Question: I have an Asp.Net Webforms application with AjaxControlToolkit that is not displaying html columns correctly on IE9.

This problem happens only sometimes, without a clear pattern of when/how.
It works fine on Firefox.
The resulting HTML section/table was already validated using a W3C tool and is fine. I didn't find anything in the CSSs that could explain this behavior. Also, there is no custom Javascript in this ascx file.
I suspect it's an IE9 bug, and I'm thinking about opening a ticket to Microsoft Support.
We're using AjaxControlToolkit V4.1.7.1213. I have already tried to use an Asp.Net Repeater instead the ListView and deployed it in different servers (IIS7,IIS6 etc), but I've had no luck.
'''
<asp:UpdatePanel ID="UpdatePanelConselho" ChildrenAsTriggers="false" UpdateMode="Conditional"
runat="server">
<ContentTemplate>
<table class="CorpGrid2" cellspacing="0">
<tr class="CorpGrid2Header">
<td class="CorpGrid2Cell" style="width: 36px">M/F ou Cia
</td>
<td class="CorpGrid2Cell" style="width: 180px">Nome
</td>
<td class="CorpGrid2Cell" style="width: 110px">CPF / CNPJ
</td>
<td class="CorpGrid2Cell" style="width: 110px">Data de Nascimento ou Idade
</td>
<td class="CorpGrid2Cell" style="width: 150px">Pais de Origem
</td>
<td class="CorpGrid2Cell" style="width: 110px">Cidadania
</td>
<td class="CorpGrid2Cell" style="width: 120px">Funcao
</td>
<td class="CorpGrid2Cell" style="width: 60px">Tomador de Decisoes
</td>
<td class="CorpGrid2Cell" style="width: 60px">OFAC-SDN
</td>
<td class="CorpGrid2Cell" style="width: 60px">PEP / Lynx (High Risk)
</td>
</tr>
<asp:Repeater ID="ListViewConselho" runat="server" OnItemDataBound="ListViewConselho_ItemDataBound">
<ItemTemplate>
<tr class="CorpGrid2Data">
<td class="CorpGrid2Cell">
<asp:DropDownList ID="DropDownListGenero" runat="server" onchange="definirPepLynx();" CssClass="PepLynxConselho">
</asp:DropDownList>
</td>
<td class="CorpGrid2Cell">
<asp:HiddenField ID="HiddenFieldCodigo" runat="server" Value='<%# Eval("RegCode") %>' />
<asp:TextBox ID="TextBoxNome" runat="server" Text='<%# Eval("MemberName") %>' Width="180px"
MaxLength="255"></asp:TextBox>
</td>
<td class="CorpGrid2Cell">
<asp:TextBox ID="TextBoxCNPJ" runat="server" Text='<%# Eval("MemberLastName") %>'
Width="110px" MaxLength="255"></asp:TextBox>
</td>
<td class="CorpGrid2Cell">
<asp:TextBox ID="TextBoxIdade" runat="server" Text='<%# Eval("Age") %>' Width="110px"
MaxLength="50"></asp:TextBox>
</td>
<td class="CorpGrid2Cell">
<asp:DropDownList ID="DropDownListPaisOrigem" runat="server">
</asp:DropDownList>
</td>
<td class="CorpGrid2Cell">
<asp:TextBox ID="TextBoxCidadania" runat="server" Text='<%# Eval("Citizenship") %>'
Width="110px" MaxLength="50"></asp:TextBox>
</td>
<td class="CorpGrid2Cell">
<asp:TextBox ID="TextBoxFuncao" runat="server" Text='<%# Eval("FunctionDescription") %>'
Width="120px" MaxLength="255"></asp:TextBox>
</td>
<td class="CorpGrid2Cell">
<asp:DropDownList ID="DropDownListTomadorDecisao" runat="server">
<asp:ListItem Text="" Value=""></asp:ListItem>
<asp:ListItem Text="Sim" Value="S"></asp:ListItem>
<asp:ListItem Text="Nao" Value="N"></asp:ListItem>
</asp:DropDownList>
</td>
<td class="CorpGrid2Cell">
<asp:DropDownList ID="DropDownListOFAC_SDN" runat="server">
<asp:ListItem Text="" Value=""></asp:ListItem>
<asp:ListItem Text="Sim" Value="S"></asp:ListItem>
<asp:ListItem Text="Nao" Value="N"></asp:ListItem>
</asp:DropDownList>
</td>
<td class="CorpGrid2Cell">
<asp:DropDownList ID="DropDownListPEP" runat="server" onchange="definirPepLynx();" CssClass="PepLynx">
<asp:ListItem Text="" Value=""></asp:ListItem>
<asp:ListItem Text="Sim" Value="S"></asp:ListItem>
<asp:ListItem Text="Nao" Value="N"></asp:ListItem>
</asp:DropDownList>
</td>
</tr>
</ItemTemplate>
</asp:Repeater>
</table>
</ContentTemplate>
<Triggers>
<asp:AsyncPostBackTrigger ControlID="LinkButtonAddConselho" />
</Triggers>
</asp:UpdatePanel>
'''
Could anyone help find out what's happenning?
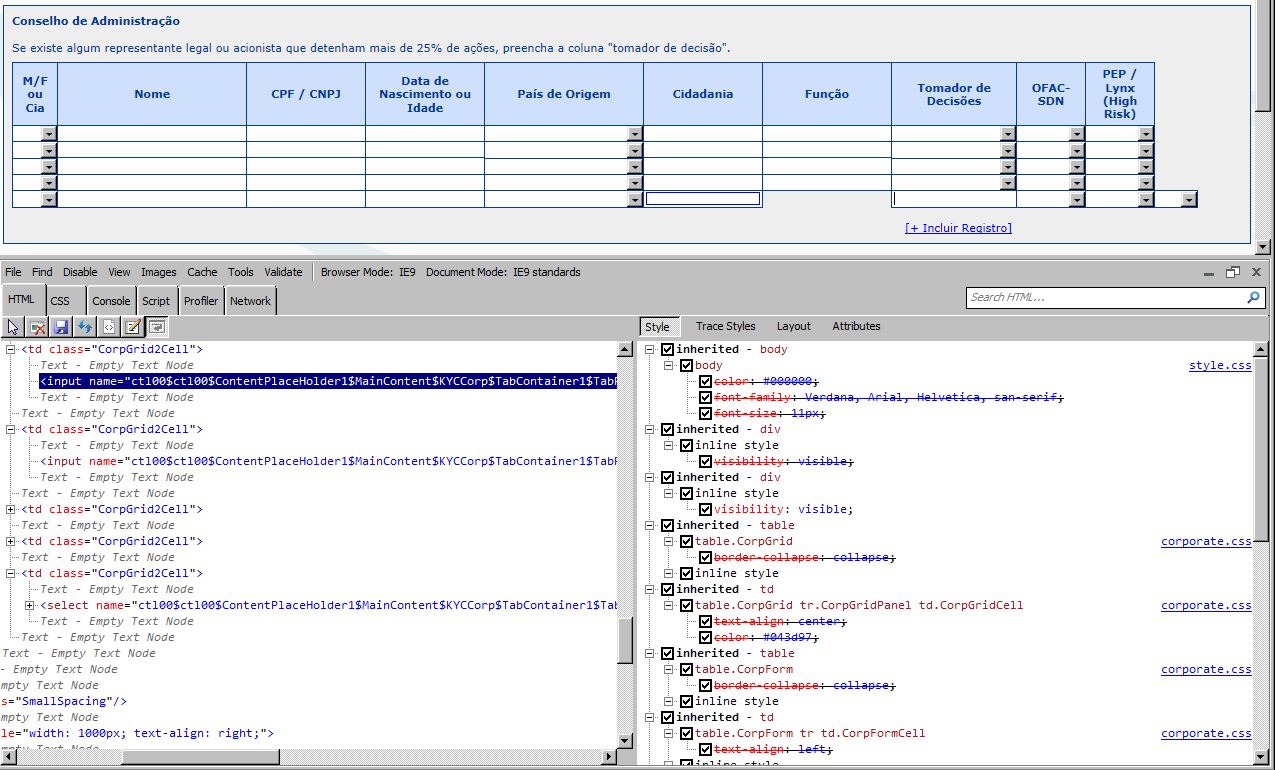
Answer: Seems to be a problem with extra spacing between closing and opening TD tags. This is a known bug.
Try this code:
'''
$("table").each(function(index) {
$(this).html($(this).html().replace(/td>\s+<td/g,'td><td'));
});
'''
Look at this:
<URL>
Also take a look at the IE Blog. They have a tool (that shouldn't event exist) to check the page's compatibility with IE9:
<URL>